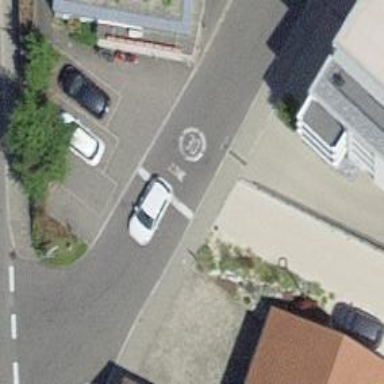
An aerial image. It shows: Footway surfaced with paving stones.